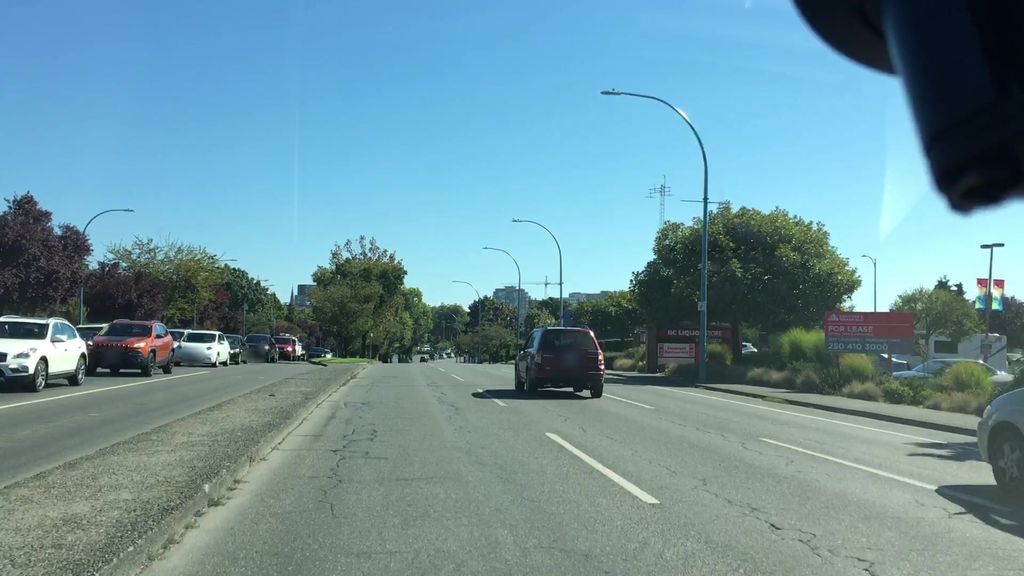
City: victoria